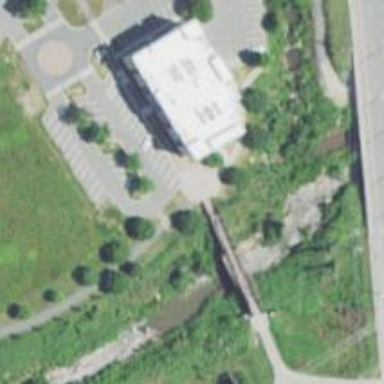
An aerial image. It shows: Wooden arch bridge over path. The trail visibility is excellent.